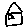
Label: house